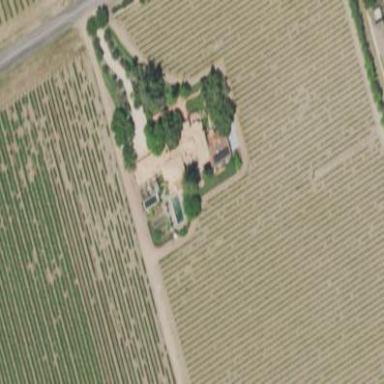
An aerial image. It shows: Vineyard with wine grapes as the main crop.